Question: Hopefully this will be quick.
I have plotted the following chart using ggplot.

with the code:
'''
ggplot(ContourDummy,aes(x=Measure.Name1,y=Measure.Name2,colour=Category.Name))
+geom_density_2d()
'''
My issue is that some of the contour lines are not complete.
Now if I scale my axis by adding the following...
'''
+ scale_x_continuous(minor_breaks=0, breaks=seq(14,26,12),limits=c(14,26))
+ scale_y_continuous(minor_breaks=0, breaks=seq(50,100,50),limits=c(50,100)
'''
I get the desired output.
But is there any way of automatically setting the limits? I want to be able to replicate this chart type automatically just by switching the data source, x, y and colour.
I don't particularly want to be fiddling around with scales every time.
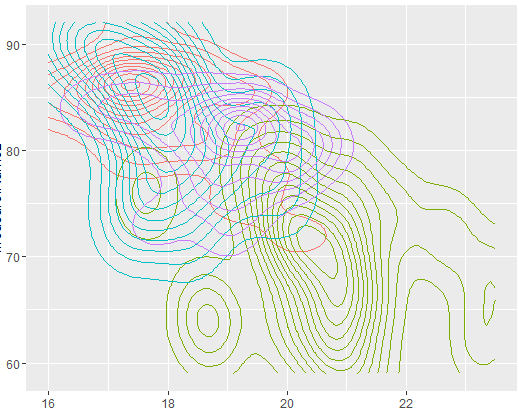
Answer: Here's a function that expands the x and y ranges to include the maximum extent of the density contours. The function works as follows:
1. Create a plot object with x and y ranges expanded well beyond the data range, so that we can be sure the plot will include complete contour lines.
2. Use ggplot_build to determine the min and max x and y values among all the density contours.
3. Set the x and y ranges of the plot to the min and max x and y values determined in step 2.
The 'exp' parameter is there to expand the final range by a tiny amount (1% by default) because a small piece of contour line can still be cut off without that small bit of extra padding (in the example below, try plotting the 'mtcars' data frame with 'exp=0' and you'll see what I mean).
'''
d2d = function(data, var1, var2, col, exp=0.005) {
# If the colour variable is numeric, convert to factor
if(is.numeric(data[,col])) {
data[,col] = as.factor(data[,col])
}
# Create plot, but expand x and y ranges well beyond data
p=ggplot(data, aes_string(var1, var2, colour=col)) +
geom_density_2d() +
scale_x_continuous(limits=c(min(data[,var1]) - 2*diff(range(data[,var1])),
max(data[,var1]) + 2*diff(range(data[,var1])))) +
scale_y_continuous(limits=c(min(data[,var2]) - 2*diff(range(data[,var2])),
max(data[,var2]) + 2*diff(range(data[,var2]))))
# Get min and max x and y values among all density contours
pb = ggplot_build(p)
xyscales = lapply(pb$data[[1]][,c("x","y")], function(var) {
rng = range(var)
rng + c(-exp*diff(rng), exp*diff(rng))
})
# Set x and y ranges to include complete density contours
ggplot(data, aes_string(var1, var2, colour=col)) +
geom_density_2d() +
scale_x_continuous(limits=xyscales[[1]]) +
scale_y_continuous(limits=xyscales[[2]])
}
'''
Try out the function on two built-in data sets:
'''
d2d(mtcars, "wt","mpg", "cyl")
d2d(iris, "Petal.Width", "Petal.Length", "Species")
'''
<URL>
Here's what the plots look like with the default x and y ranges:
'''
ggplot(mtcars, aes(wt, mpg, colour=factor(cyl))) + geom_density_2d()
ggplot(iris, aes(Petal.Width, Petal.Length, colour=Species)) + geom_density_2d()
'''
<URL>
If you want to control the number of axis tick marks as well, you can, for example, do something like this:
'''
d2d = function(data, var1, var2, col, nx=5, ny=5, exp=0.01) {
require(scales)
# If the colour variable is numeric, convert to factor
if(is.numeric(data[,col])) {
data[,col] = as.factor(data[,col])
}
# Create plot, but expand x and y ranges well beyond data
p=ggplot(data, aes_string(var1, var2, colour=col)) +
geom_density_2d() +
scale_x_continuous(limits=c(min(data[,var1]) - 2*diff(range(data[,var1])),
max(data[,var1]) + 2*diff(range(data[,var1])))) +
scale_y_continuous(limits=c(min(data[,var2]) - 2*diff(range(data[,var2])),
max(data[,var2]) + 2*diff(range(data[,var2]))))
# Get min and max x and y values among all density curves
pb = ggplot_build(p)
xyscales = lapply(pb$data[[1]][,c("x","y")], function(var) {
rng = range(var)
rng + c(-exp*diff(rng), exp*diff(rng))
})
# Set x and y ranges to include all of outer density curves
ggplot(data, aes_string(var1, var2, colour=col)) +
geom_density_2d() +
scale_x_continuous(limits=xyscales[[1]], breaks=pretty_breaks(n=nx)) +
scale_y_continuous(limits=xyscales[[2]], breaks=pretty_breaks(n=ny))
}
'''